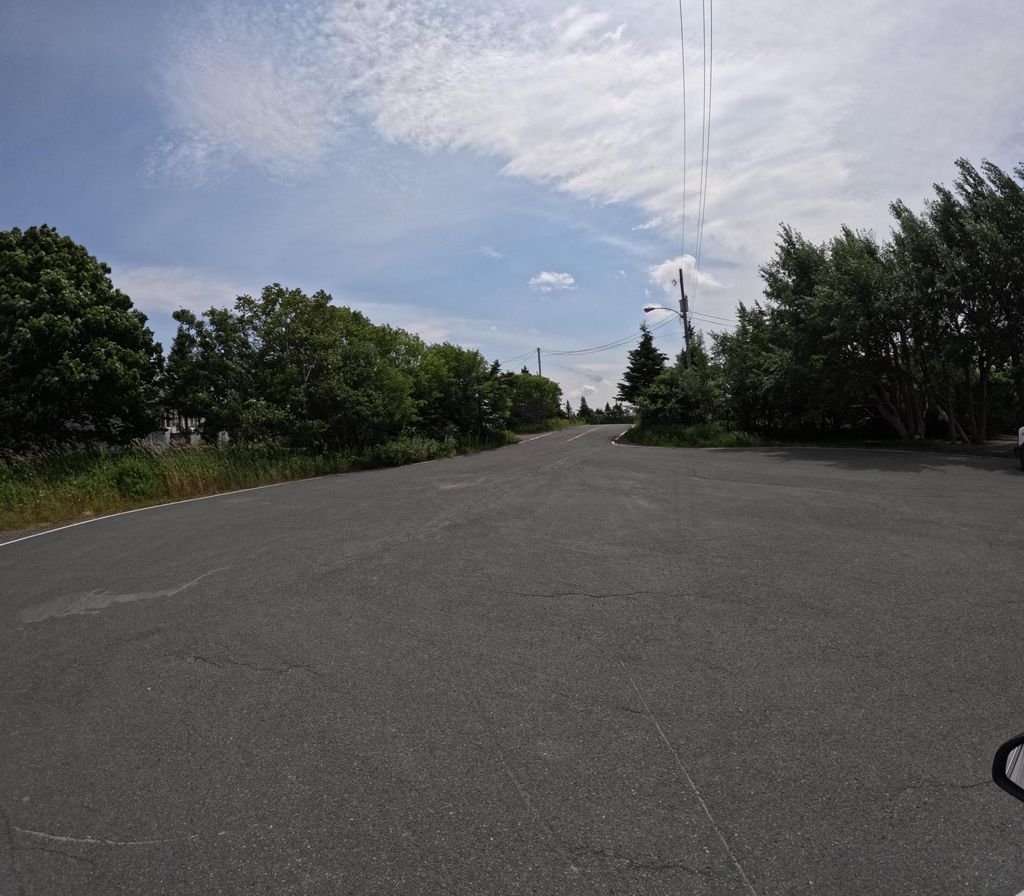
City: st_johns